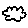
Label: cloud